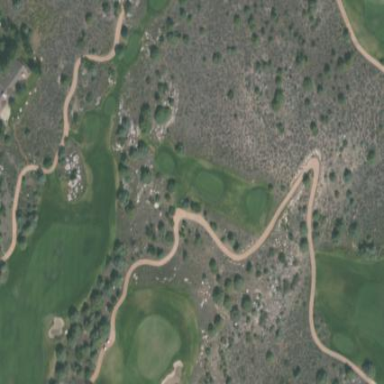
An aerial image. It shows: Rough grassy area used for golf.